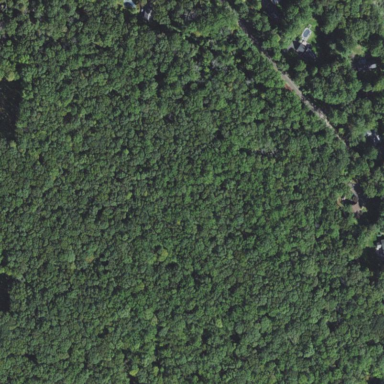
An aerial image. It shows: State forest boundary.